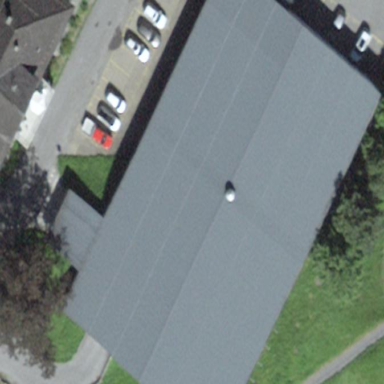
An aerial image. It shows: Parking building.